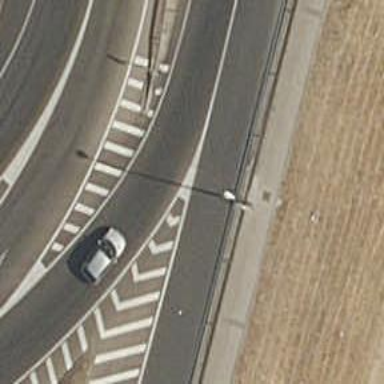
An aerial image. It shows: Tertiary link road with asphalt surface.